Question: I would like to ask if anyone knows how to use the filechooser dialog in glade and pygtk. (It should be very similar in any of the language bindings, and that is why I didn't specify the language.) Basically, the filechooser now looks like this: there are two columns, one for the folders (left), and one for the files (right). Then at the bottom of the dialog, there are two empty slots for two buttons, so I just dropped a cancel and an OK button there. But then my question is what does the dialog return? My code looks like this:
'''
filename = None
response = self.widget('filechooserdialog').run()
print response
#if response == Gtk.RESPONSE_OK:
filename = self.widget('filechooserdialog').get_filename()
self.widget('filechooserdialog').hide()
'''
and at the moment, the callback to 'Cancel' and 'OK' just hides the dialog. But I can't find out what the dialog is supposed to return. In other words, how can I specify in the response whether the 'Cancel', or the 'OK' button was pressed?
Thanks,
v923z
PS: Here is an image to illustrate the situation:

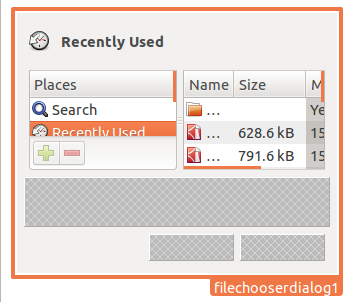
Answer: Dialog with buttons returns the response id which is associated with the button pressed. In your case, when you create your "Cancel" & "Ok" buttons in glade & drop them into empty slot available in the file chooser dialog, in the edit box (right bottom of the screen which will have heading like "Button Properties ...") you can see 'Response ID:' option (its a spin button with default value as 0) under 'General' tab. Just set that to a value you want to receive when that button is pressed. Set this as different values for your different buttons. Now when you run the dialog and the button is pressed you will get the response id value which you had set. Based on this you can take your actions.
Hope this helps!